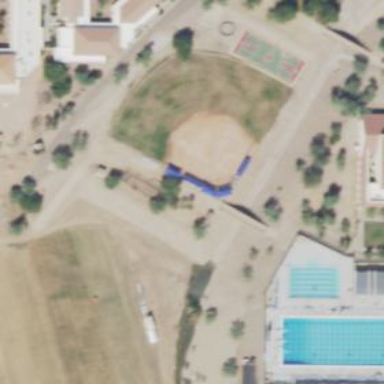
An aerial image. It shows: Softball pitch for leisure and sport activities.